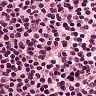
Metastatic tissue present: no